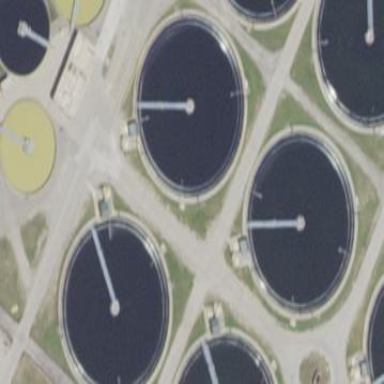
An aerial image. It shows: Image of wastewater.